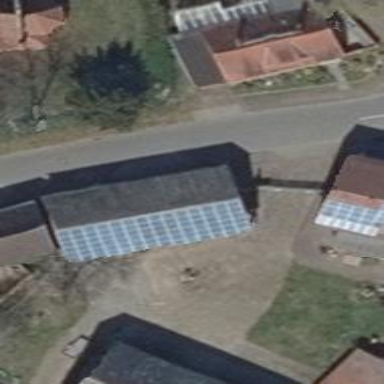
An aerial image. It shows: Building equipped with small solar photovoltaic panel for electricity generation.